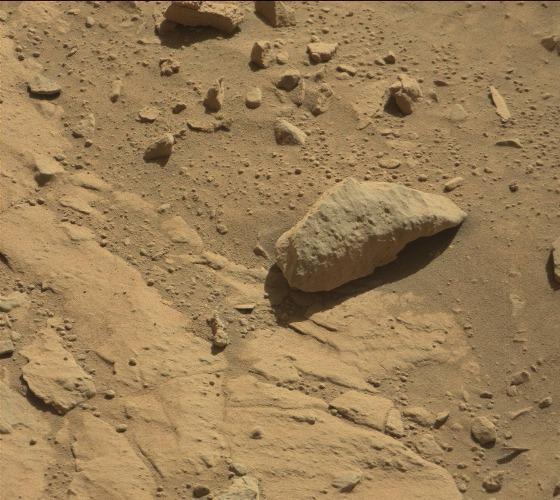
Terrain classes present: Bedrock, Gravel / Sand / Soil, Rock, Shadow